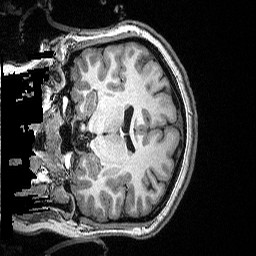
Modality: T1w
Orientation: coronal
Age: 24
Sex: female
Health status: ill
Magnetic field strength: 3 T
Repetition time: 2.53 s
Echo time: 0.00331 s